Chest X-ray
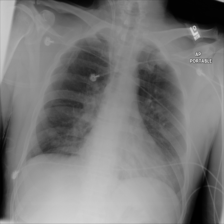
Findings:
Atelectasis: negative
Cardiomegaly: negative
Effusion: negative
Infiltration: negative
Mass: negative
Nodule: negative
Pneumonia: negative
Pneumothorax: negative
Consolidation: negative
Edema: negative
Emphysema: negative
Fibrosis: negative
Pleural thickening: negative
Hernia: negative